Question: As part of a web app I'm building in Google Apps Script, I'm trying to create a checkbox field that shows one checkbox for each learner/student, arranged in rows of 3. The learner data is being taken from a spreadsheet (this bit is working fine).
I want the checkboxes to look like this:
image of 6 checkboxes, in 2 rows of 3

The problem I am having is that my code is inserting the closing fieldset tag in the wrong place (too early) and so the checkboxes don't look right (I'm using the jquery mobile 1.4.5 framework).
I've been staring at the code and tinkering with it for hours, I'm hoping it's something simple I just can't see and hoping someone can help me fix it.
The code I am using is basically a nested loop - the outer loop should create the fieldset tags for each row, and the inner loop should create each checkbox. My code is as follows:
1. First the container div
'''
<div id="learners">Loading...</div>
'''
1. The javascript to grab the data and replace the container div above with it...
'''
// The code in this function runs when the page is loaded.
$(function() {
google.script.run.withSuccessHandler(showLearners)
.getLearnerData();
});
function showLearners(learners) {
var learnerCheckboxes = $('#learners');
learnerCheckboxes.empty();
var cols=['a','b','c'];
for (var i = 0; i < learners.length; i++) {
learnerCheckboxes.append("<fieldset class="ui-grid-b">");
for (var j = 0; j < 3; j++) {
learnerCheckboxes.append(
"<div class="ui-block-" + cols[j] + "">" +
"<input type="checkbox" name="learner" id="learner" + i + "" data-mini="true">" +
"<label for="learner" + i + "">" + learners[i][0] + "</label>" +
"</div>"
);
i++
}
learnerCheckboxes.append("</fieldset>");
}
}
'''
The problem is, when the code runs, the closing '</fieldset>' is inserted too early... here's the output from this code:
'''
<div id="learners">
<fieldset class="ui-grid-b">
</fieldset><!-- THIS IS THE PROBLEM - IT SHOULD BE AT THE BOTTOM OF THIS GROUP?-->
<div class="ui-block-a">
<input type="checkbox" name="learner" id="learner0" data-mini="true">
<label for="learner0">David</label>
</div>
<div class="ui-block-b">
<input type="checkbox" name="learner" id="learner1" data-mini="true">
<label for="learner1">Dominic</label>
</div>
<div class="ui-block-c">
<input type="checkbox" name="learner" id="learner2" data-mini="true">
<label for="learner2">Eliza</label>
</div>
<fieldset class="ui-grid-b">
</fieldset><!-- THIS SHOULD BE AT THE BOTTOM OF THIS GROUP-->
<div class="ui-block-a">
<input type="checkbox" name="learner" id="learner4" data-mini="true">
<label for="learner4">Francois</label>
</div>
<div class="ui-block-b">
<input type="checkbox" name="learner" id="learner5" data-mini="true">
<label for="learner5">James</label></div>
<div class="ui-block-c">
<input type="checkbox" name="learner" id="learner6" data-mini="true">
<label for="learner6">Louise</label>
</div>
</div>
'''
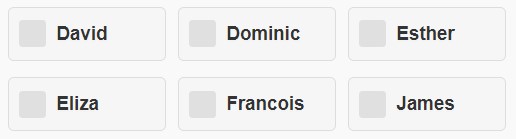
Answer: Thanks <URL> for the idea to dynamically name the fieldset tags - this is what lead to the solution. By dynamically creating the fieldset ID, I can use the inner loop to append the checkboxes BETWEEN the fieldset tags. Here's the code:
'''
function showLearners(learners) {
var learnerCheckboxes = $('#learners');
learnerCheckboxes.empty();
var cols=['a','b','c'];
var rowCount = 1;
for (var i = 0; i < learners.length; i++) {
//in this next line, use rowCount to create a unique fieldset id
learnerCheckboxes.append("<fieldset class="ui-grid-b" id="checkRow" + rowCount + ""></fieldset>");
//then grab it
var checkRow = $("#checkRow" + rowCount)
for (var j = 0; j < cols.length; j++) {
//and append the checkboxes to the newly created fieldset
checkRow.append(
"<div class="ui-block-" + cols[j] + "">" +
"<div class="ui-checkbox ui-mini">" +
"<label for="learner" + i + "" class="ui-btn ui-corner-all ui-btn-inherit ui-btn-icon-left ui-checkbox-off">" +
learners[i][0] + "</label>" +
"<input type="checkbox" name="learner" id="learner" + i + "" data-mini="true">" +
"</div>" +
"</div>"
);
i++;//we're in the inner loop, so have to manually increment i
}
rowCount++;
}
}
'''